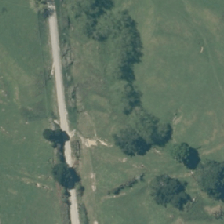
Land cover: deciduous_hardwood